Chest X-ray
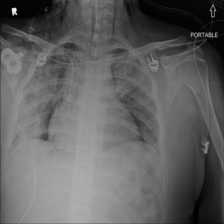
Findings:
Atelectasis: negative
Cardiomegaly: negative
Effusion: negative
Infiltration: positive
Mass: negative
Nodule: negative
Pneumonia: negative
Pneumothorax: positive
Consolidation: negative
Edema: negative
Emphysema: positive
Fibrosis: negative
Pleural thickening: negative
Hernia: negative